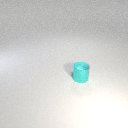
small cyan metal cylinder